Interaction volume radius: 10 \u00c5
Interaction volume height: 10 \u00c5
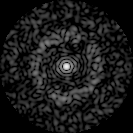
Disorder parameter: 0.8165